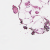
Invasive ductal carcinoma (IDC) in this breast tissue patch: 0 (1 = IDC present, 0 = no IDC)